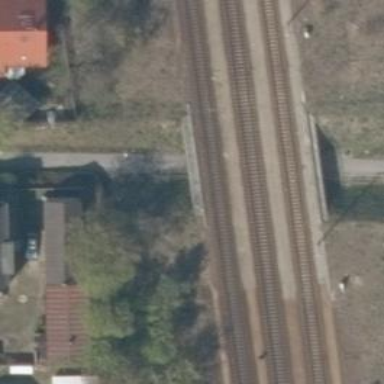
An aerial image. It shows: Bridge with electrified railway tracks featuring contact line.